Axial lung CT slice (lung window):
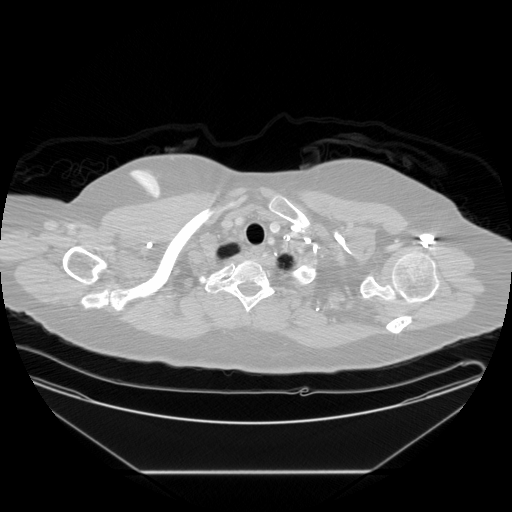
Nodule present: no